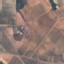
Land use / land cover: PermanentCrop